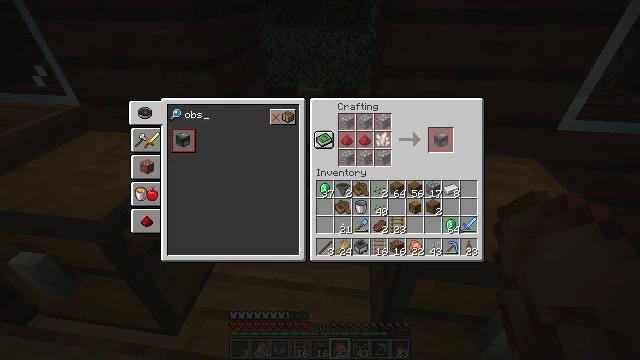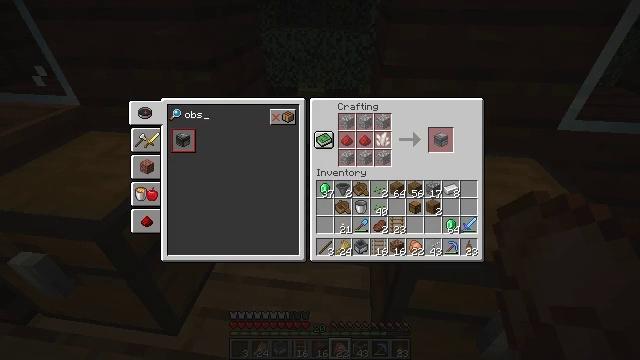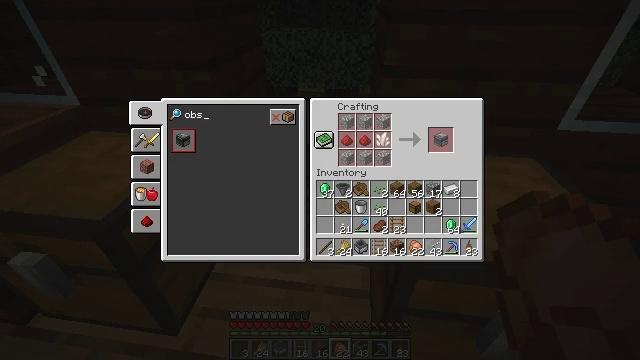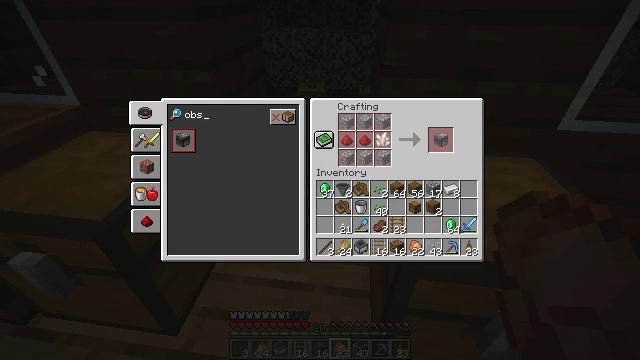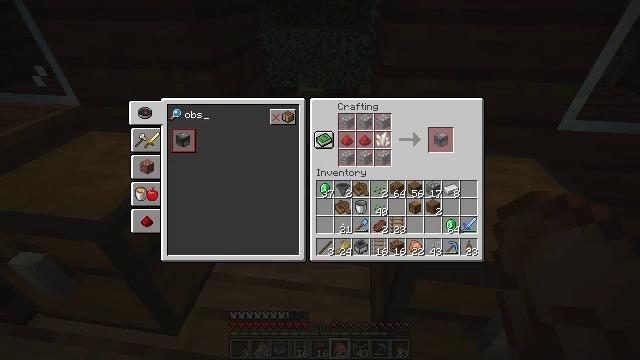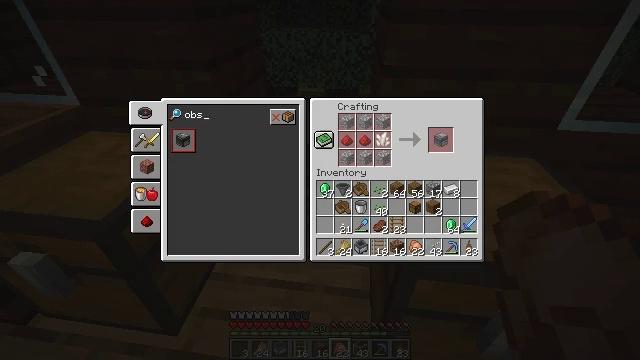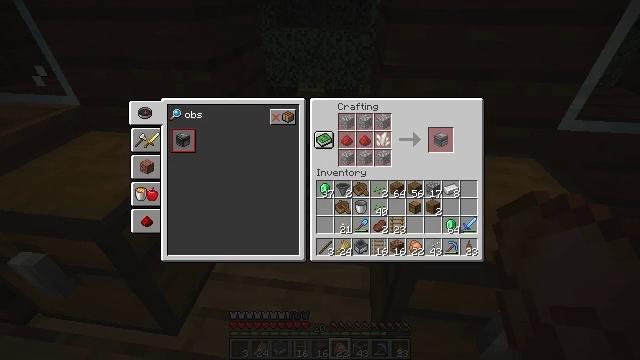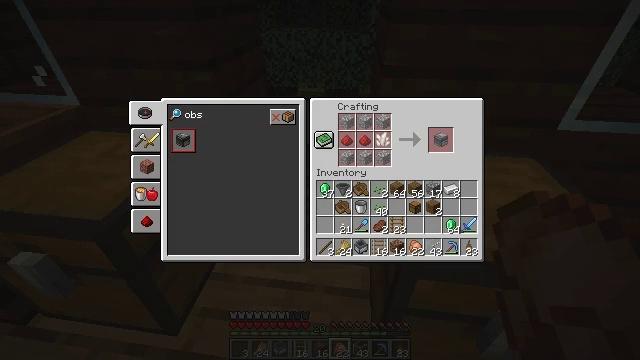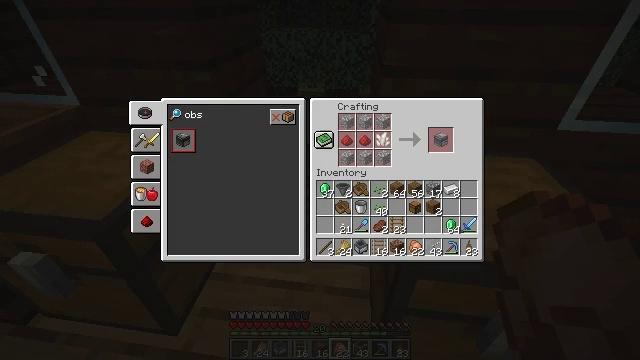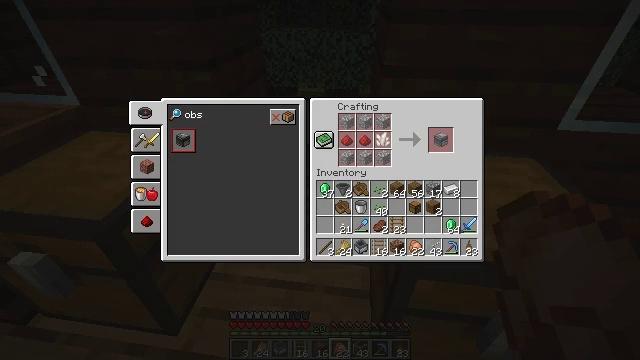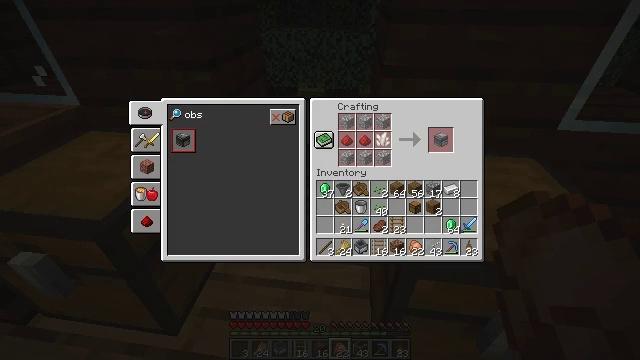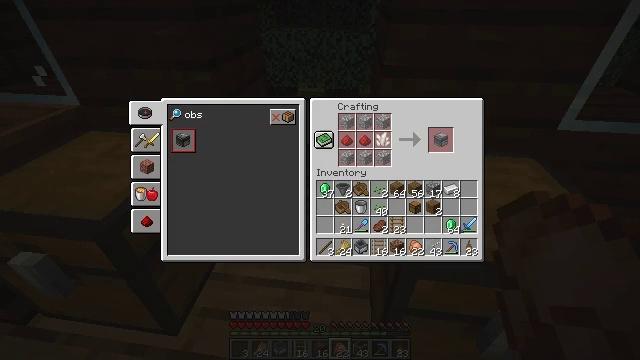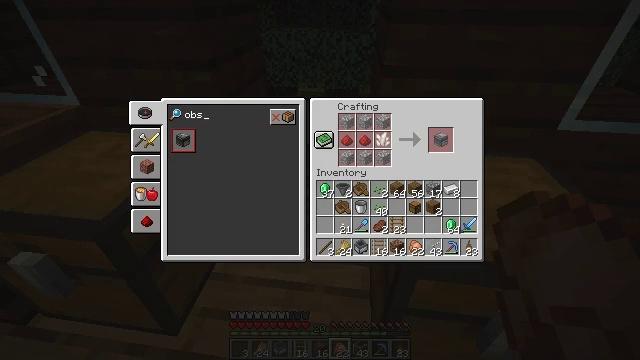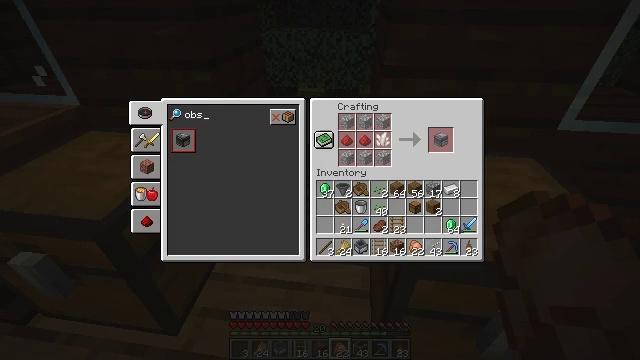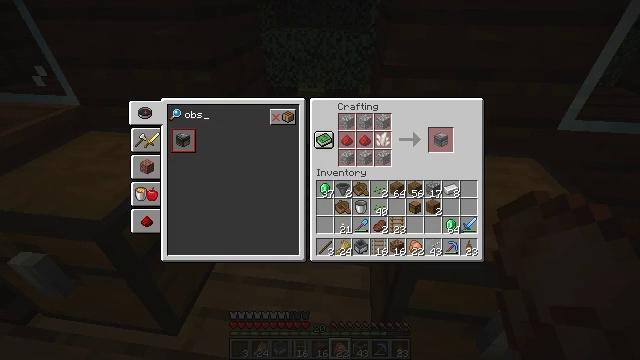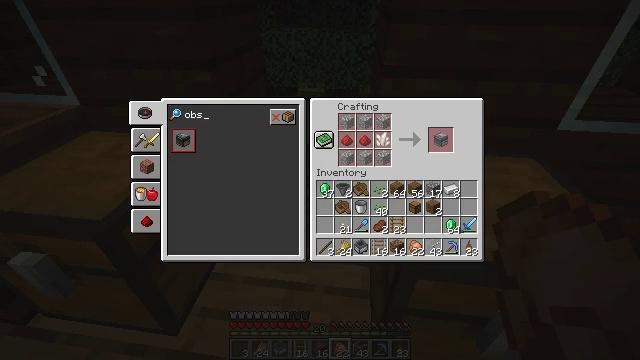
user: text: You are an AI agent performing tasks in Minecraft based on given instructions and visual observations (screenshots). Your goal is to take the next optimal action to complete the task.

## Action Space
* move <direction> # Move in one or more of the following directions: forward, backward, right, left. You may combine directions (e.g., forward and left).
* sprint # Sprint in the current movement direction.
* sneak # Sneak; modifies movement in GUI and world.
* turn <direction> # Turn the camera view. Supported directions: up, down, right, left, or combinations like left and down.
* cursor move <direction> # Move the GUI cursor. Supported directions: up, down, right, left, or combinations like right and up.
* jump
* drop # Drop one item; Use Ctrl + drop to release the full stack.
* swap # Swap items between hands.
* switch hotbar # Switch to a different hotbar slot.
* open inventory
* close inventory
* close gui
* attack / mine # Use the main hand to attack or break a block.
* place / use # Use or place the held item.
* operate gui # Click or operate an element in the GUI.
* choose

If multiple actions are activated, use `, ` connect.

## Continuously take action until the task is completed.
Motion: motion action
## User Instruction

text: Form an observer with the crafting table.
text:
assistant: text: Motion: cursor move right
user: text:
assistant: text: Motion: cursor move right
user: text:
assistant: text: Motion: cursor move up
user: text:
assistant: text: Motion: no_op
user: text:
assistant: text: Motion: cursor move left
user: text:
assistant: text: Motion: cursor move left
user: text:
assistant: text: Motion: no_op
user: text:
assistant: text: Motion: cursor move left
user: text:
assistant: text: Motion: no_op
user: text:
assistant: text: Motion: no_op
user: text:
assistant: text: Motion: no_op
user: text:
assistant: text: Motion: no_op
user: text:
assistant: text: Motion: no_op
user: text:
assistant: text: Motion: no_op
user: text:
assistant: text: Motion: no_op
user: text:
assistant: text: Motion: no_op
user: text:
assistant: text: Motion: no_op
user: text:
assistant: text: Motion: no_op
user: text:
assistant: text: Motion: no_op
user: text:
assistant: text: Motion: no_op
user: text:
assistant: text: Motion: no_op
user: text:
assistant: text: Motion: close gui
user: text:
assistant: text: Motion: no_op
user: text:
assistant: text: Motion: no_op
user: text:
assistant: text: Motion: no_op
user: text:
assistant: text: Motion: no_op
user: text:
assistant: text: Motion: no_op
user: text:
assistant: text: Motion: turn left
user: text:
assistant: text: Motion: turn left and down
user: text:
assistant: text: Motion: turn left